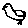
Label: bird